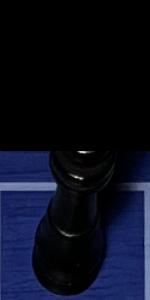
Label: King_Black